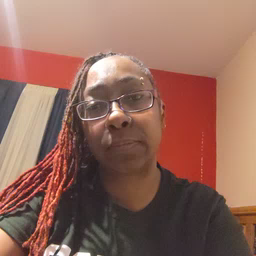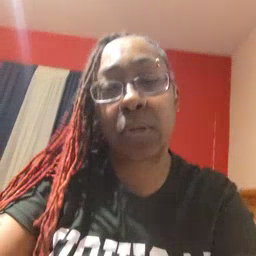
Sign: look